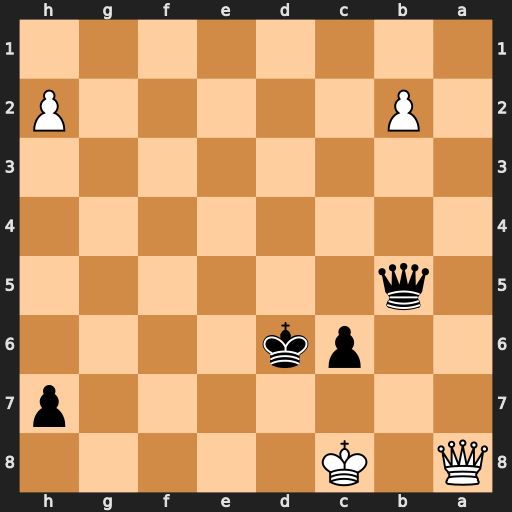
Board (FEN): Q1K5/7p/2pk4/1q6/8/8/1P5P/8
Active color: b
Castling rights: -
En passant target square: -
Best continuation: Qf5+ Kb8 Qf8+ Ka7 Qf2+